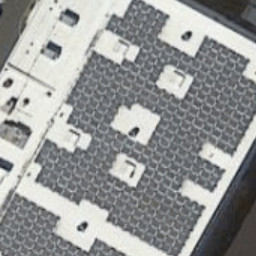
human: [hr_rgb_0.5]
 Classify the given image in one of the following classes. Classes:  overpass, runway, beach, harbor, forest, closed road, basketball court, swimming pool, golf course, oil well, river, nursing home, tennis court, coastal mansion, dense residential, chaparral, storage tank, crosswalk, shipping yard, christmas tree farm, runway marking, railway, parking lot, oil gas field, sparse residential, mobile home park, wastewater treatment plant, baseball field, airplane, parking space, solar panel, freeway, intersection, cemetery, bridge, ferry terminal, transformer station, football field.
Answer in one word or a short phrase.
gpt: solar panel